【题型】解答题　【知识点】平面几何　【难度】medium
如图，已知等边三角形$ABC$的边长为$4$，$D$在$BC$边上，$BD=\dfrac{1}{3}CD$且$\angle BAD=\angle CDE$．

\noindent (1) 填空：$EC$ 的长为 \underline{\quad\quad}；

\noindent (2) 求证：$\triangle ADE \sim \triangle ACD$；

\noindent (3) 求$\triangle ADE$的面积．
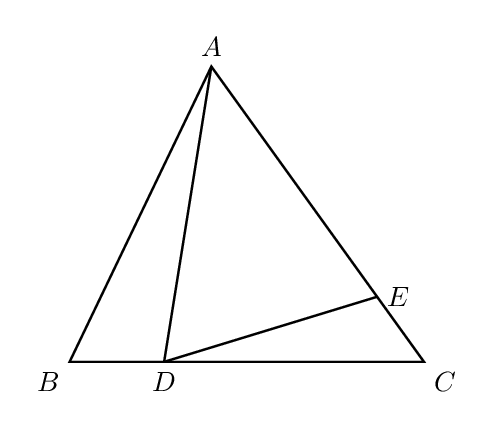
【解答】
\noindent \textbf{【详解】}

\noindent (1) 解：$\because \triangle ABC$ 是等边三角形，
\[
\therefore AB=AC=BC=4,\ \angle B=\angle C=\angle BAC=60^\circ,
\]
\noindent $\because BD=\dfrac{1}{3}CD$，
\[
\therefore CD=\dfrac{3}{4}BC=3,\ BD=\dfrac{1}{4}BC=1,
\]
\noindent $\because \angle BAD=\angle CDE$，
\[
\therefore \triangle BAD \sim \triangle CDE,
\]
\[
\therefore \dfrac{AB}{CD}=\dfrac{BD}{CE}=\dfrac{4}{3},
\]
\[
\therefore CE=\dfrac{3}{4}BD=\dfrac{3}{4},
\]
\noindent 故答案为：$\boldsymbol{\dfrac{3}{4}}$；

\vspace{0.5em}
\noindent (2) 证明：$\because \angle B=\angle C$，$\angle BAD=\angle CDE$，
\[
\therefore \angle C+\angle CDE=\angle B+\angle BAD,
\]
\noindent $\because \angle ADC=\angle B+\angle BAD$, $\angle AED=\angle C+\angle CDE$，
\[
\therefore \angle AED=\angle ADC,
\]
\noindent $\because \angle EAD=\angle DAC$，
\[
\therefore \triangle ADE \sim \triangle ACD;
\]

\vspace{0.5em}
\noindent (3) 解：作 $AF \perp BC$ 于 $F$，

\noindent $\because \triangle ABC$ 是等边三角形，$AB=AC=BC=4$，$\therefore BF=CF=2$，
\[
\therefore \triangle ABC \text{ 的高 } AF=\sqrt{AB^2-BF^2}=2\sqrt{3},
\]
\[
\therefore S_{\triangle ABC}=\dfrac{1}{2} \times 4 \times 2\sqrt{3}=4\sqrt{3},
\]
\noindent 由 (1) 知 $BD=1$, $CD=3$，
\[
\therefore S_{\triangle ABD}=\dfrac{1}{4}S_{\triangle ABC}=\sqrt{3},\ S_{\triangle ACD}=\dfrac{3}{4}S_{\triangle ABC}=3\sqrt{3},
\]
\noindent $\because \triangle BAD \sim \triangle CDE$，
\[
\therefore \dfrac{S_{\triangle ABD}}{S_{\triangle CDE}}=\left(\dfrac{AB}{CD}\right)^2=\dfrac{16}{9},
\]
\[
\therefore S_{\triangle CDE}=\dfrac{9\sqrt{3}}{16},
\]
\[
\therefore S_{\triangle ADE}=S_{\triangle ACD}-S_{\triangle CDE}=3\sqrt{3}-\dfrac{9\sqrt{3}}{16}=\dfrac{39\sqrt{3}}{16}.
\]
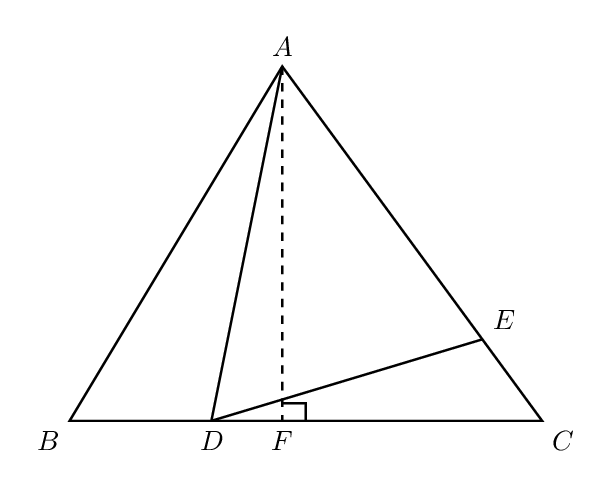